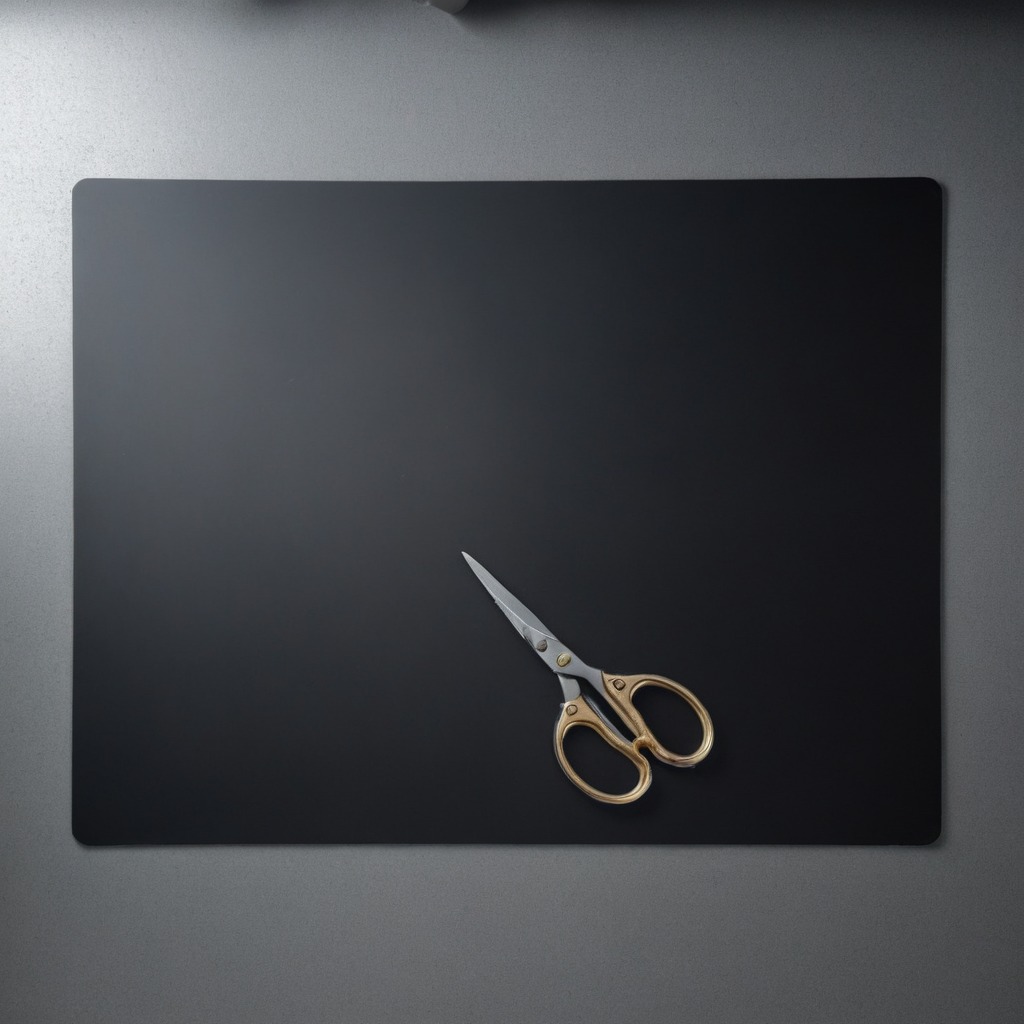
A scissor is lying on a clean granite tabletop covered with a black rubber mat inside a workshop under bright overhead lighting crisp shadows high clarity worn but beneath the mat.